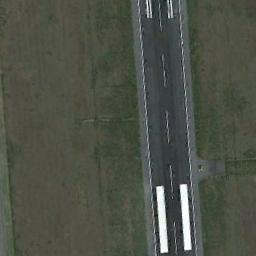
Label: runway